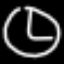
Label: clock